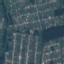
Land use / land cover class: Residential